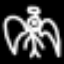
Label: angel